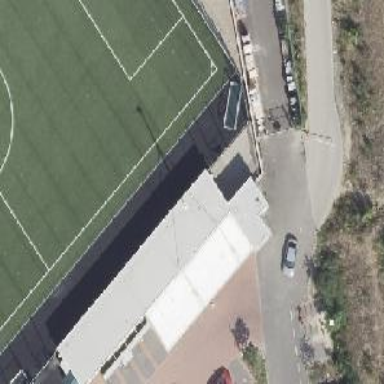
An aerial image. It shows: Close-up view of roof part of building.